Aerial crown-view tile of a tropical tree (Barro Colorado Island, Panama), acquired 20240813:
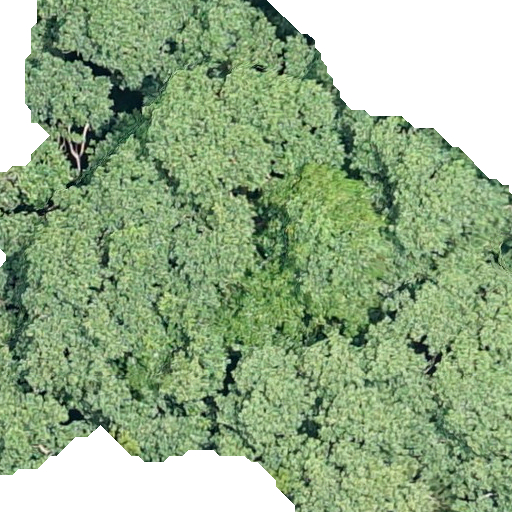
Species: Hieronyma alchorneoides
GBIF accepted scientific name: Hieronyma alchorneoides
Crown area: 408.95 m²